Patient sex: M
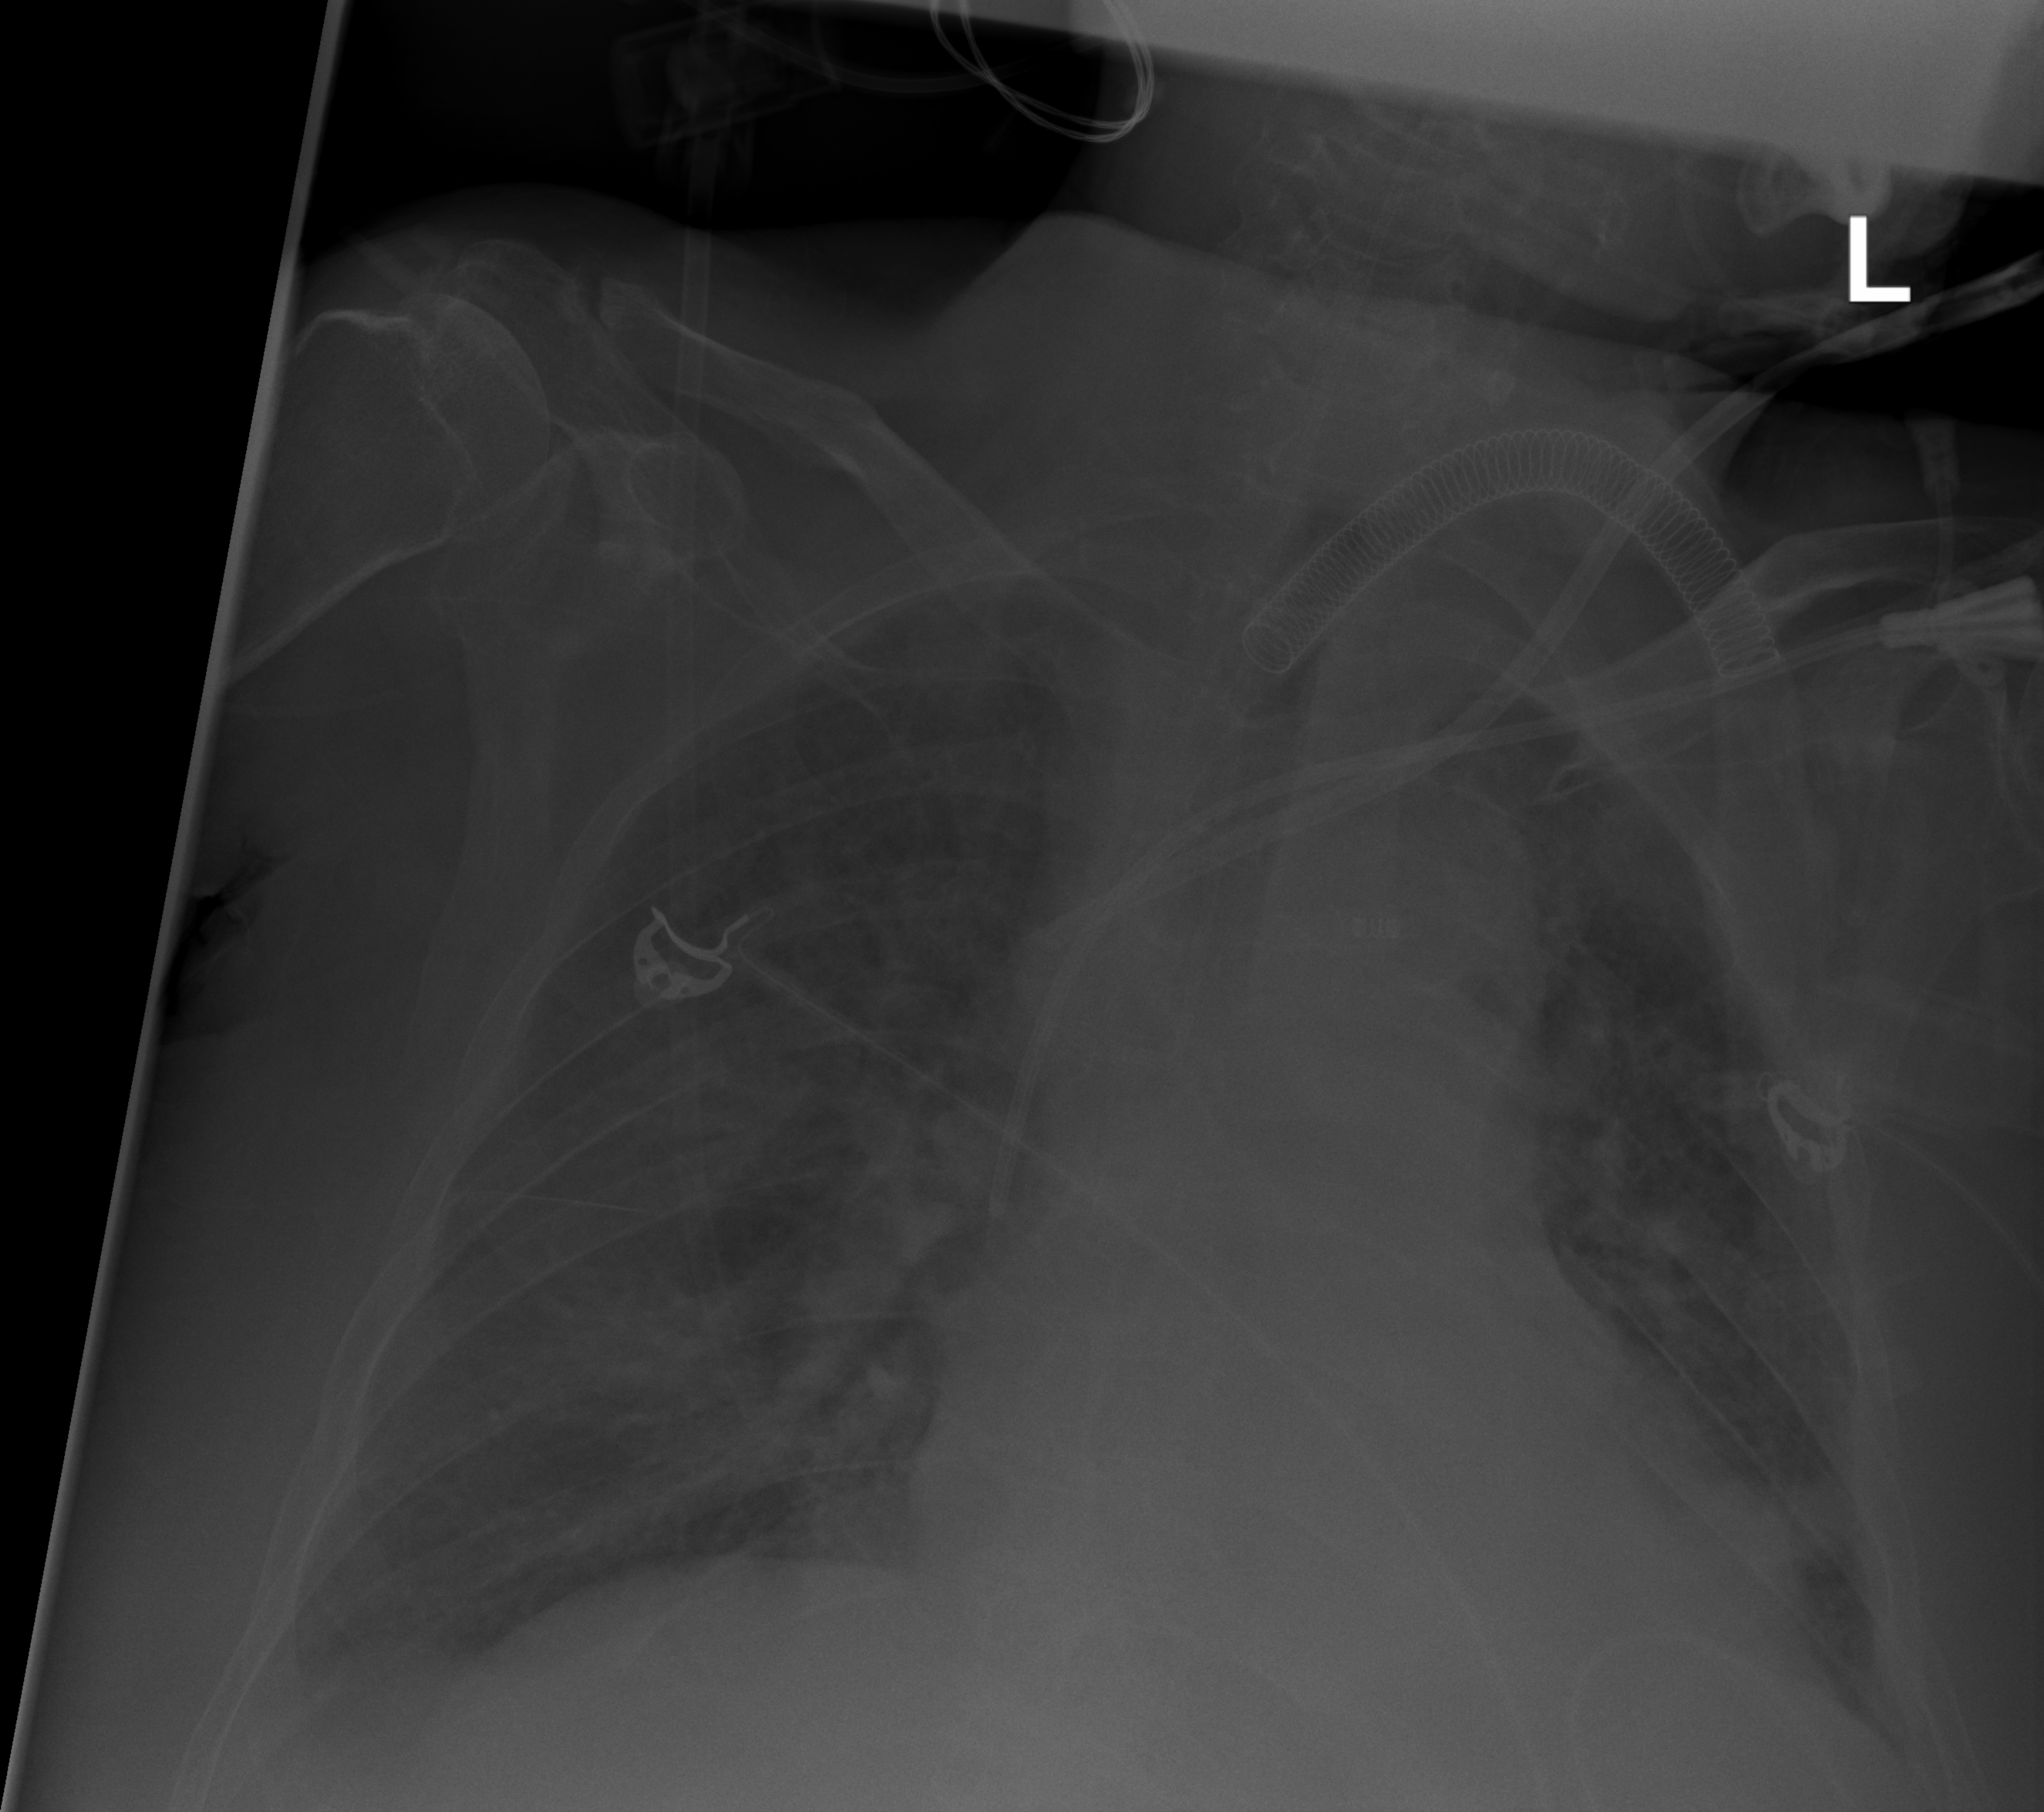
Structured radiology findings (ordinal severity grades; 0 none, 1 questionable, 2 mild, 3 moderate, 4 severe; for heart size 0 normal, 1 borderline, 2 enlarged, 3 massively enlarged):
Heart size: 2
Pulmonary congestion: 2
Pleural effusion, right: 2
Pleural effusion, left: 2
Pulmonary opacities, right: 2
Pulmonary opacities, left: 2
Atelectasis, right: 2
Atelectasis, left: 2